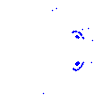
Particle: electron